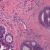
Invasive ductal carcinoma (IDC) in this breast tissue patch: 0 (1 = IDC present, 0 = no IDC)